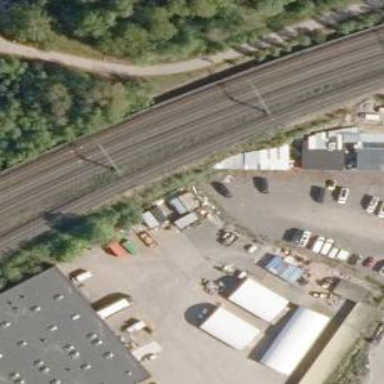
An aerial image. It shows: Railway track with continuous electrified contact line.